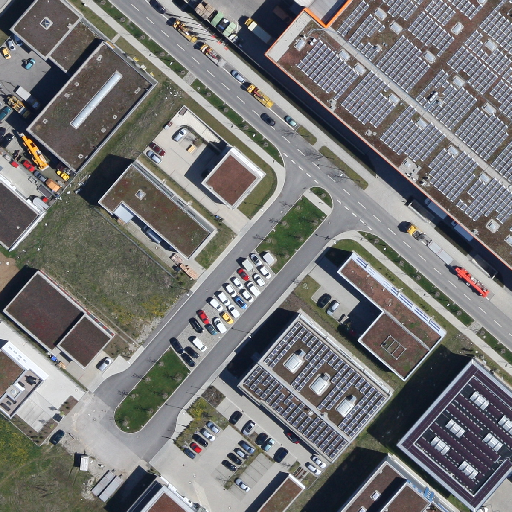
Referring expression: car